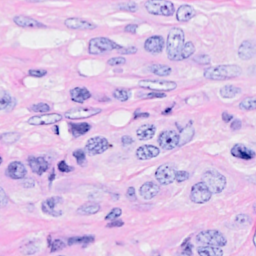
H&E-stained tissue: Breast